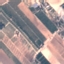
Land use / land cover class: PermanentCrop